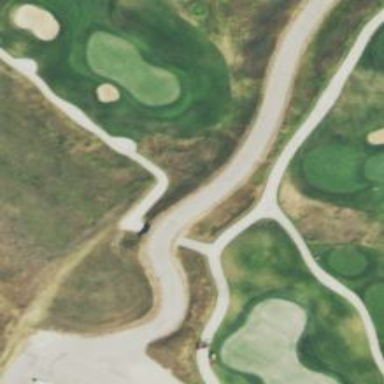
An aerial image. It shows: Pathway for golfing.